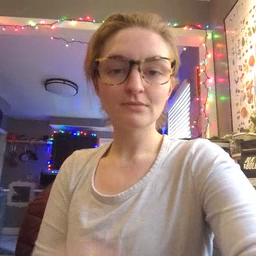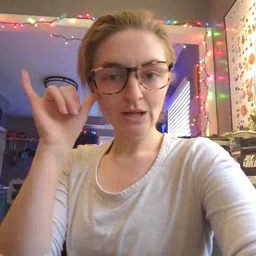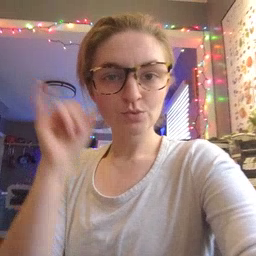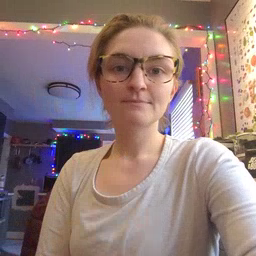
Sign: cow